CT reconstruction: vmi40
Segmentation target: lesions
Patient: M, age 85
ISS stage: Stage 3
Metal implant: no
Axial slice:
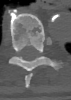
Sagittal slice:
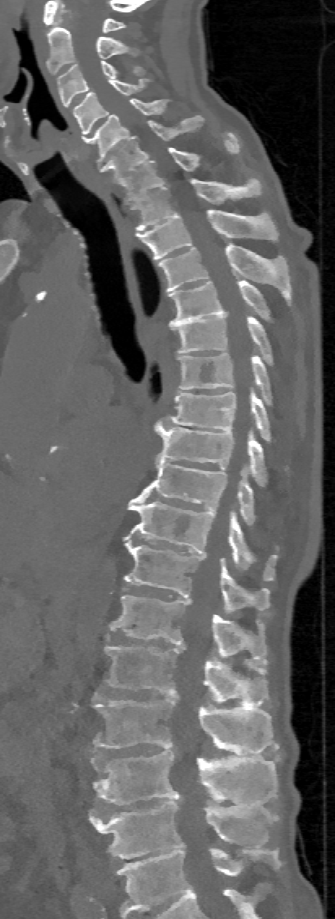